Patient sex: M
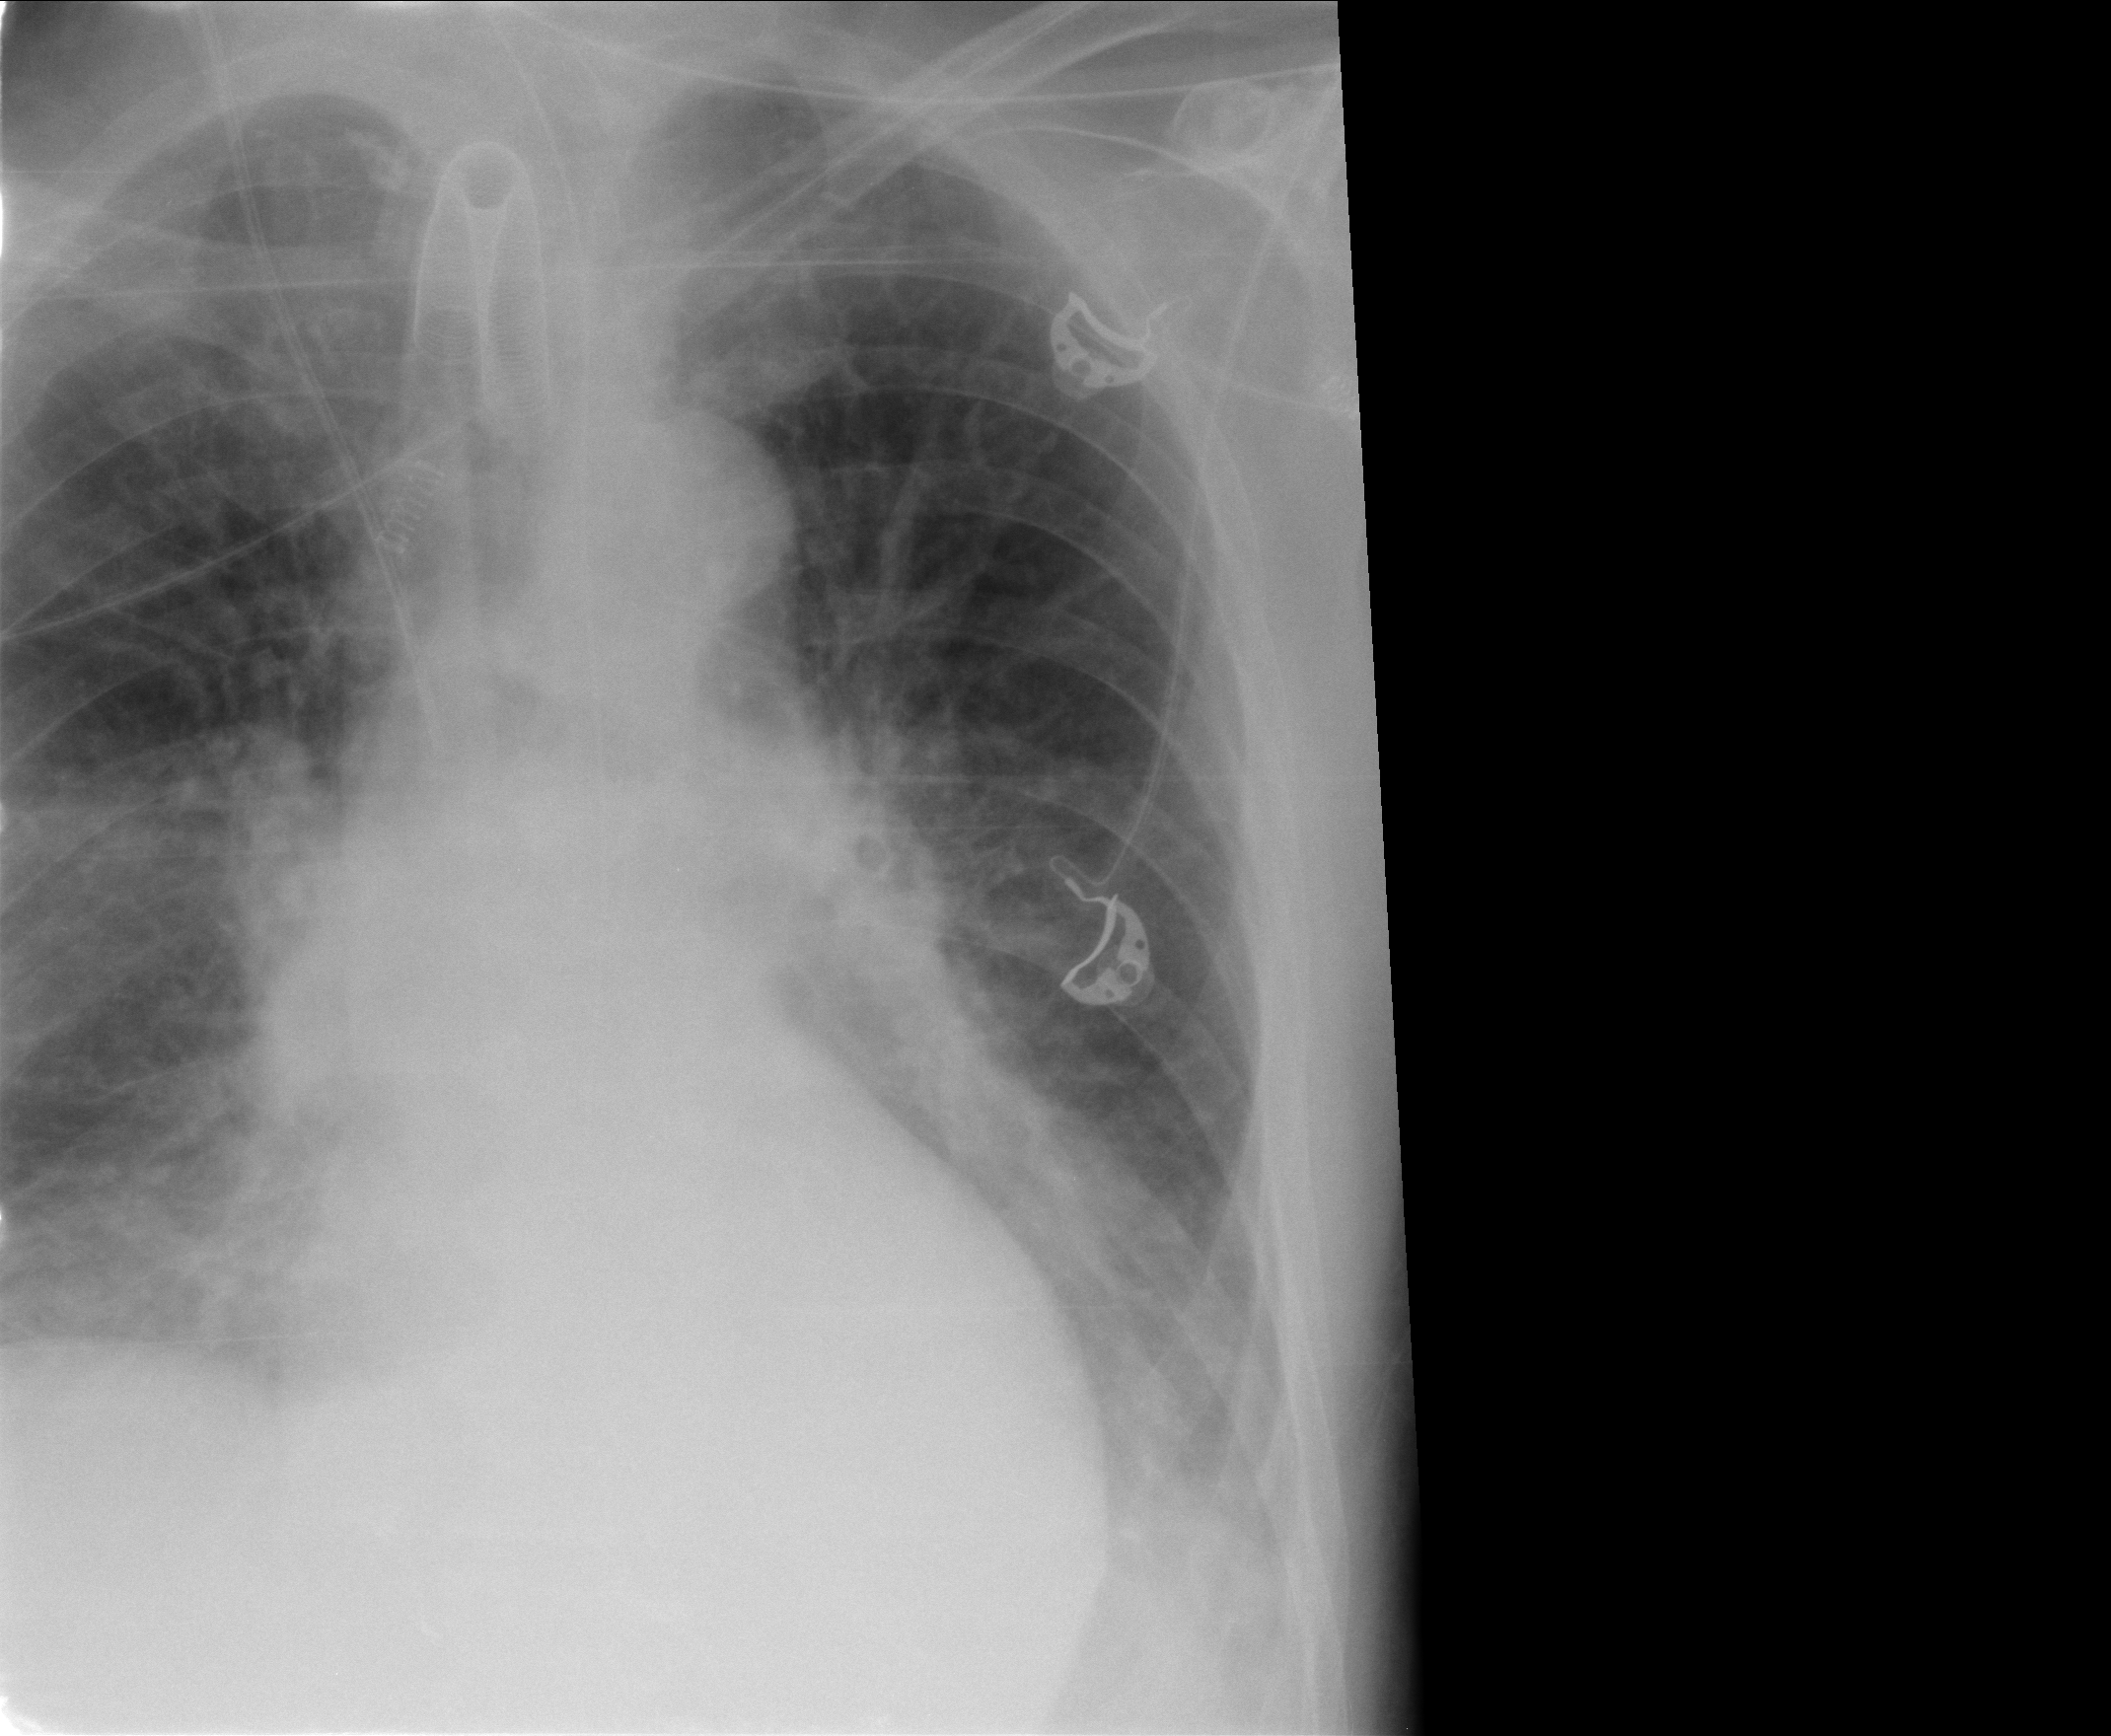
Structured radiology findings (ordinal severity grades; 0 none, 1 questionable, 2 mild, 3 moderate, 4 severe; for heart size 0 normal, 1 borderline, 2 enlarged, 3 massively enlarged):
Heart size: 0
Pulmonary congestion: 2
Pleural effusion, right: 2
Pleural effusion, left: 2
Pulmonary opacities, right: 2
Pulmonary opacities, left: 2
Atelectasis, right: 2
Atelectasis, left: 2